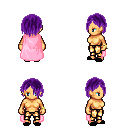
a pixel art fantasy rpg character, female body template, human, tanned skin, pink cape, gold greaves, purple bangs hairstyle, bracelets, black slippers, four views (front, back, left, right), 2x2 character sprite sheet, small pixel art, hard edges, no anti-aliasing